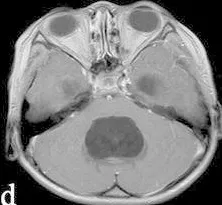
E-f Contrast-enhanced T1-WI (E axial, F sagittal) indicating no obstructive lesions such as a brain tumor or cerebellar anomaly.
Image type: radiology (mri)